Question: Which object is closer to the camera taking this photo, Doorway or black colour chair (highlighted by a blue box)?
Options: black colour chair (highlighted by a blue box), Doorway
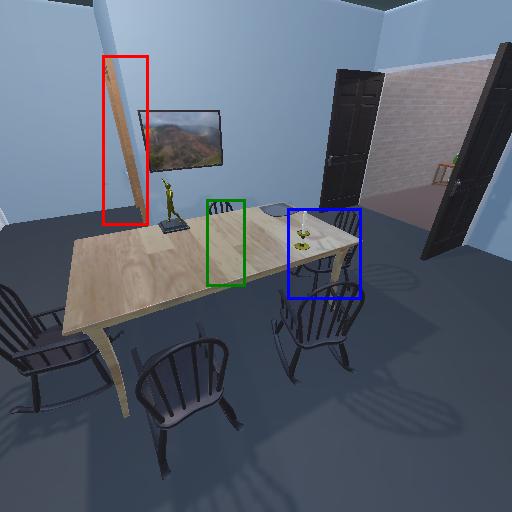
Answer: black colour chair (highlighted by a blue box)